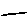
Label: line